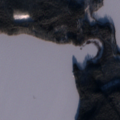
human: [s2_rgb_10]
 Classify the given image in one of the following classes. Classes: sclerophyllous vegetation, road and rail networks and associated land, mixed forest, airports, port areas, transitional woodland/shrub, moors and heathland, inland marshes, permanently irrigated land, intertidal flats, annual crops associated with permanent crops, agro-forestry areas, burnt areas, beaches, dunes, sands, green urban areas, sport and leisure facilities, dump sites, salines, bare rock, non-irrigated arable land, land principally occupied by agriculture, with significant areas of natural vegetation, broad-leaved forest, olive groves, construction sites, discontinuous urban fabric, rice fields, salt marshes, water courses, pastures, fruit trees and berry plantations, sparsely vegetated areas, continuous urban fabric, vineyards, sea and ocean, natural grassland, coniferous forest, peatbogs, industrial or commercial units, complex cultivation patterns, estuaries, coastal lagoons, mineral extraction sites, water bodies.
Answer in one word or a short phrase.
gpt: coniferous forest, water bodies